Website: bh-photo
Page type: cart
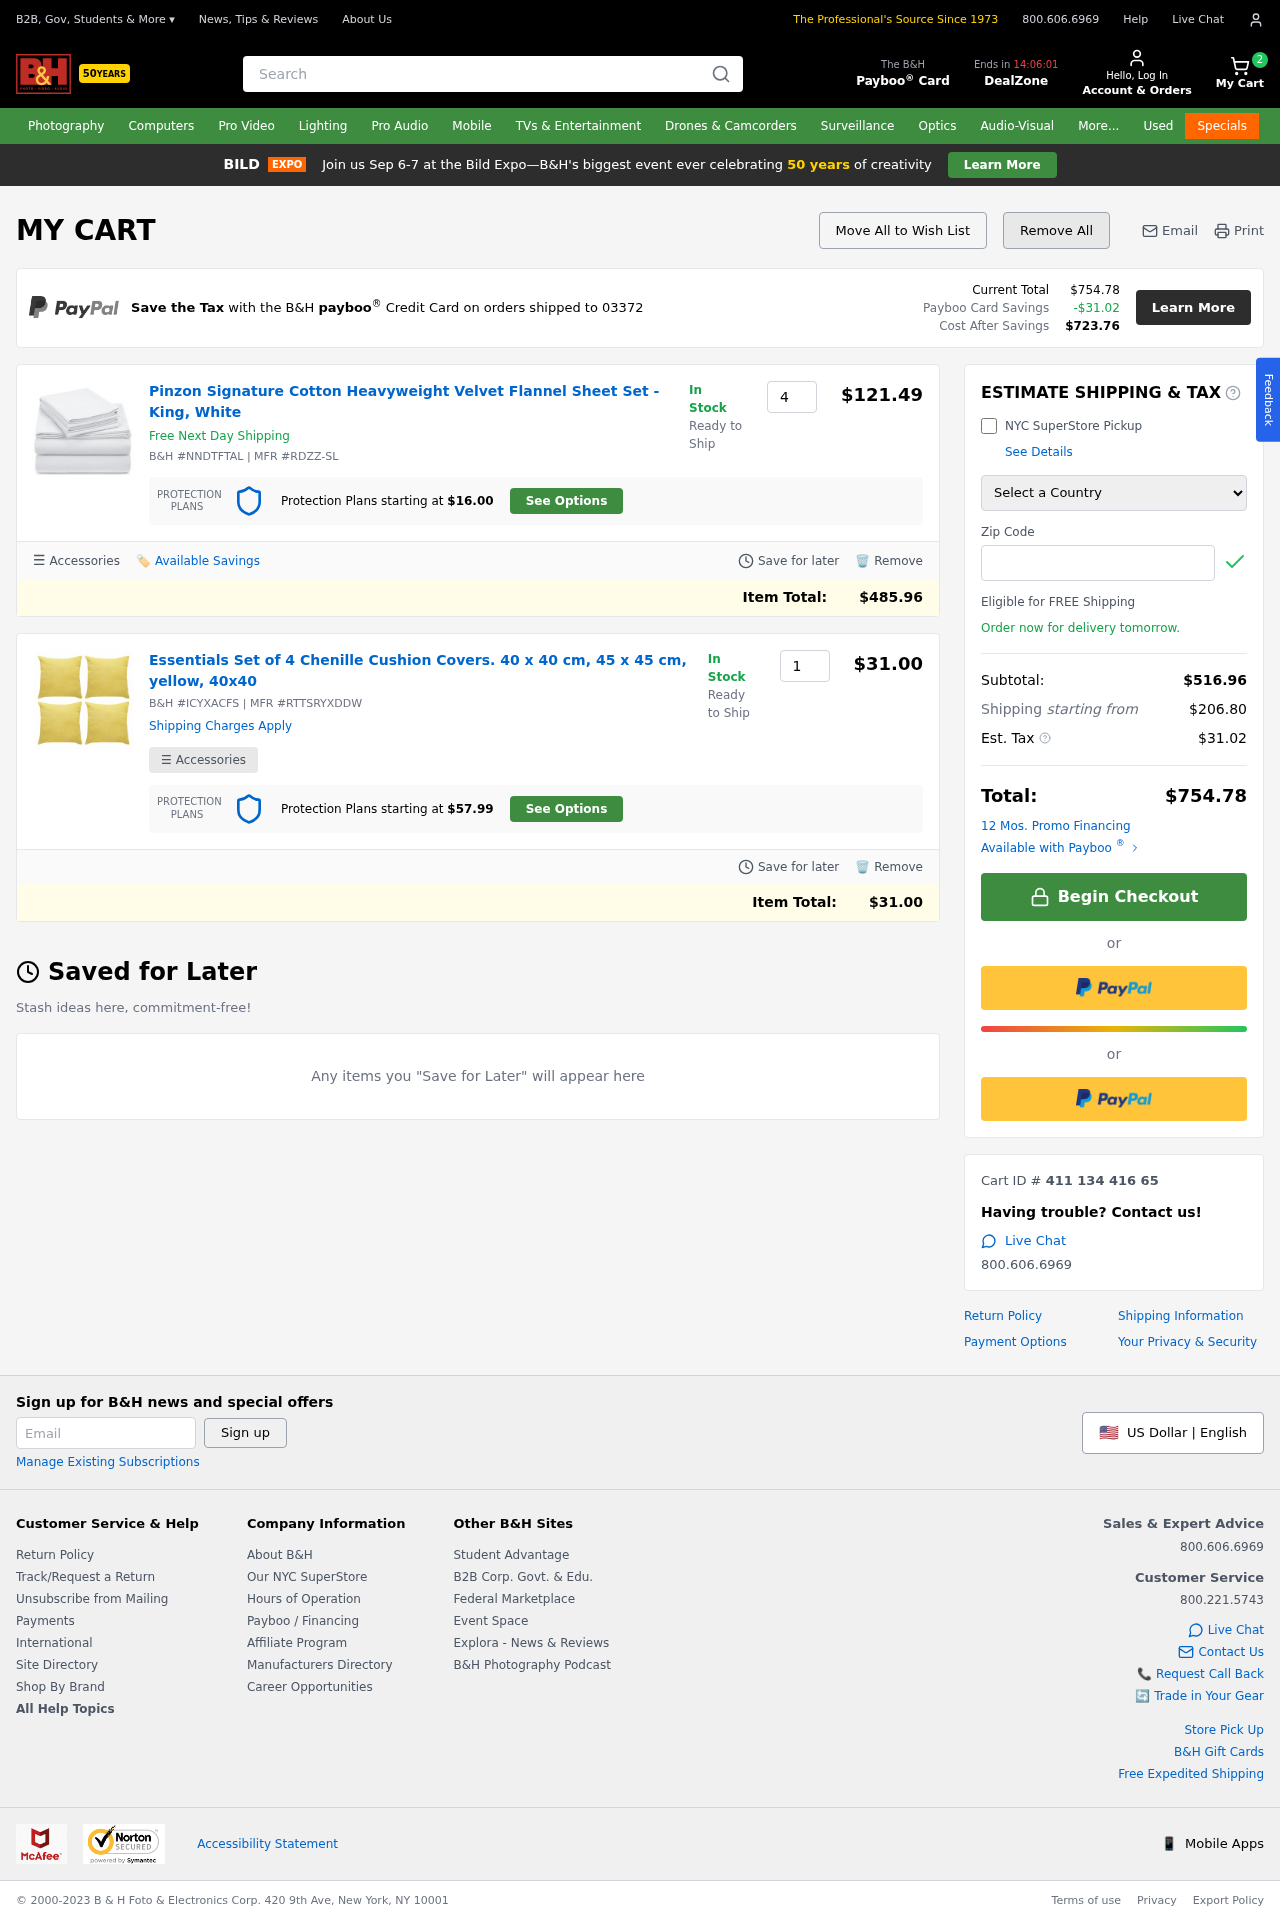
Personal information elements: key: PII_COUNTRY
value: United States
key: PII_POSTCODE
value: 03372
Product elements: key: PRODUCT1_NAME
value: Pinzon Signature Cotton Heavyweight Velvet Flannel Sheet Set - King, White
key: PRODUCT1_PRICE
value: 121.49
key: PRODUCT1_QUANTITY
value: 4
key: PRODUCT2_NAME
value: Essentials Set of 4 Chenille Cushion Covers. 40 x 40 cm, 45 x 45 cm, yellow, 40x40
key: PRODUCT2_PRICE
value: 31
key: PRODUCT2_QUANTITY
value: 1
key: PRODUCT1_ITEM_TOTAL
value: $485.96
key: PRODUCT2_ITEM_TOTAL
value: $31.00
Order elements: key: ORDER_NUM_ITEMS
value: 2
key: ORDER_TOTAL
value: $754.78
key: ORDER_TAX
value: -$31.02
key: ORDER_TAX
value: $31.02
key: ORDER_TOTAL_AFTER_SAVINGS
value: $723.76
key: ORDER_SUBTOTAL
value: $516.96
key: ORDER_SHIPPING_COST
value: $206.80
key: ORDER_ID
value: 411 134 416 65
Search elements: key: HEADER_SEARCH
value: Search